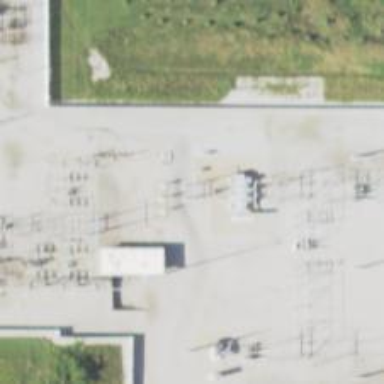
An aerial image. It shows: Switch for power supply.